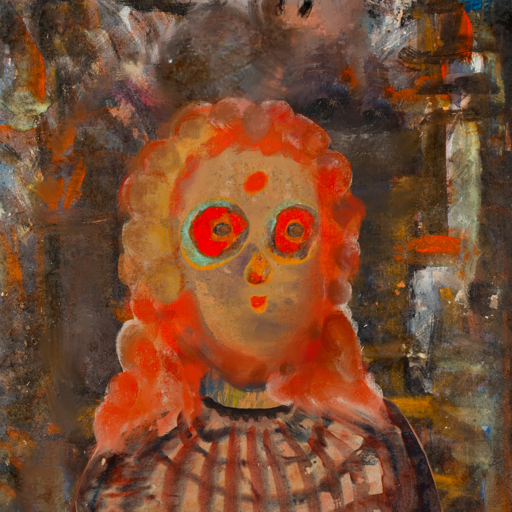
Background: GypsyQueen, Head And Neck Front: In_The_Sun, Face Front: Sisters, Bust: Orphan, Hair Front: Rupkatha, Head Accessory: Blank, Second Necklace: Blank, Necklace: Blank, Baby: Blank